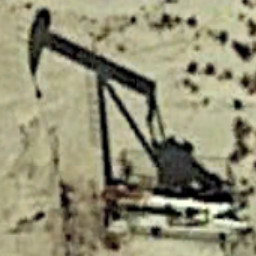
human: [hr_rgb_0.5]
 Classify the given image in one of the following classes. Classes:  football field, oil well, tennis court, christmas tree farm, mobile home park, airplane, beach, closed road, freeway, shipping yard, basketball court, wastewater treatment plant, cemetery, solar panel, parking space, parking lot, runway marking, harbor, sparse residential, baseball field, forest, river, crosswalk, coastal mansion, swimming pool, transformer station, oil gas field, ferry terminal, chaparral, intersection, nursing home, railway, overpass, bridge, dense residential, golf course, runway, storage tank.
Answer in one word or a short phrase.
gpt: oil well